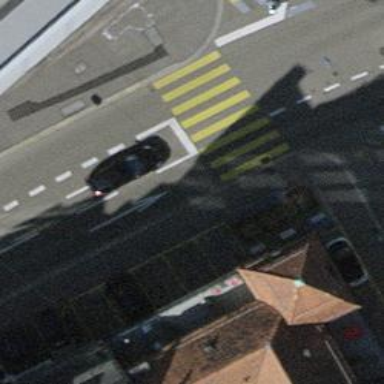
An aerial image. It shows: Kerb barrier.